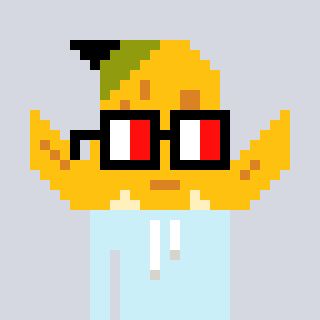
a pixel art character with square glasses with black frames and red eyes, a banana-shaped head and a cold-colored body on a cool background